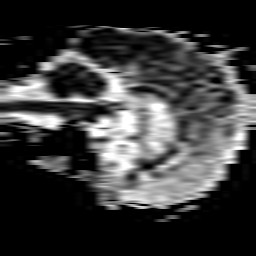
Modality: ADC
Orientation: sagittal
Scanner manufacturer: philips
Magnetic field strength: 1.5 T
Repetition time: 4.787 s
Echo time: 0.07764 s